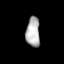
Tissue: lung
Cell type: Others
Senescence score: 0.2103
Nuclear area (px): 403
Mean DAPI intensity: 178.494